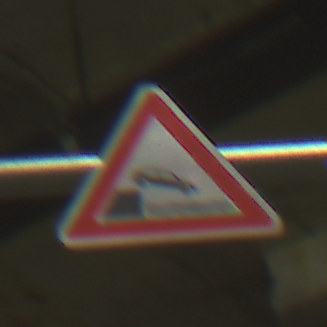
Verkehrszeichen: Ufer
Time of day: NotSpecified
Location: Indoor (Special)
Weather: NotSpecified
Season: NotSpecified
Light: Artificial